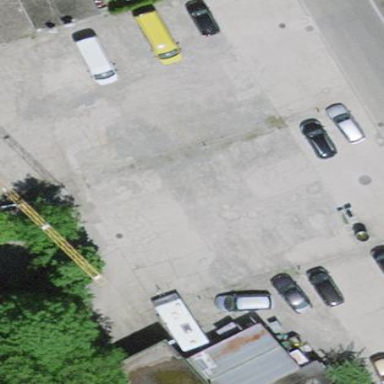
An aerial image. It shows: Parking area with surface.